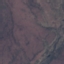
Label: HerbaceousVegetation